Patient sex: F
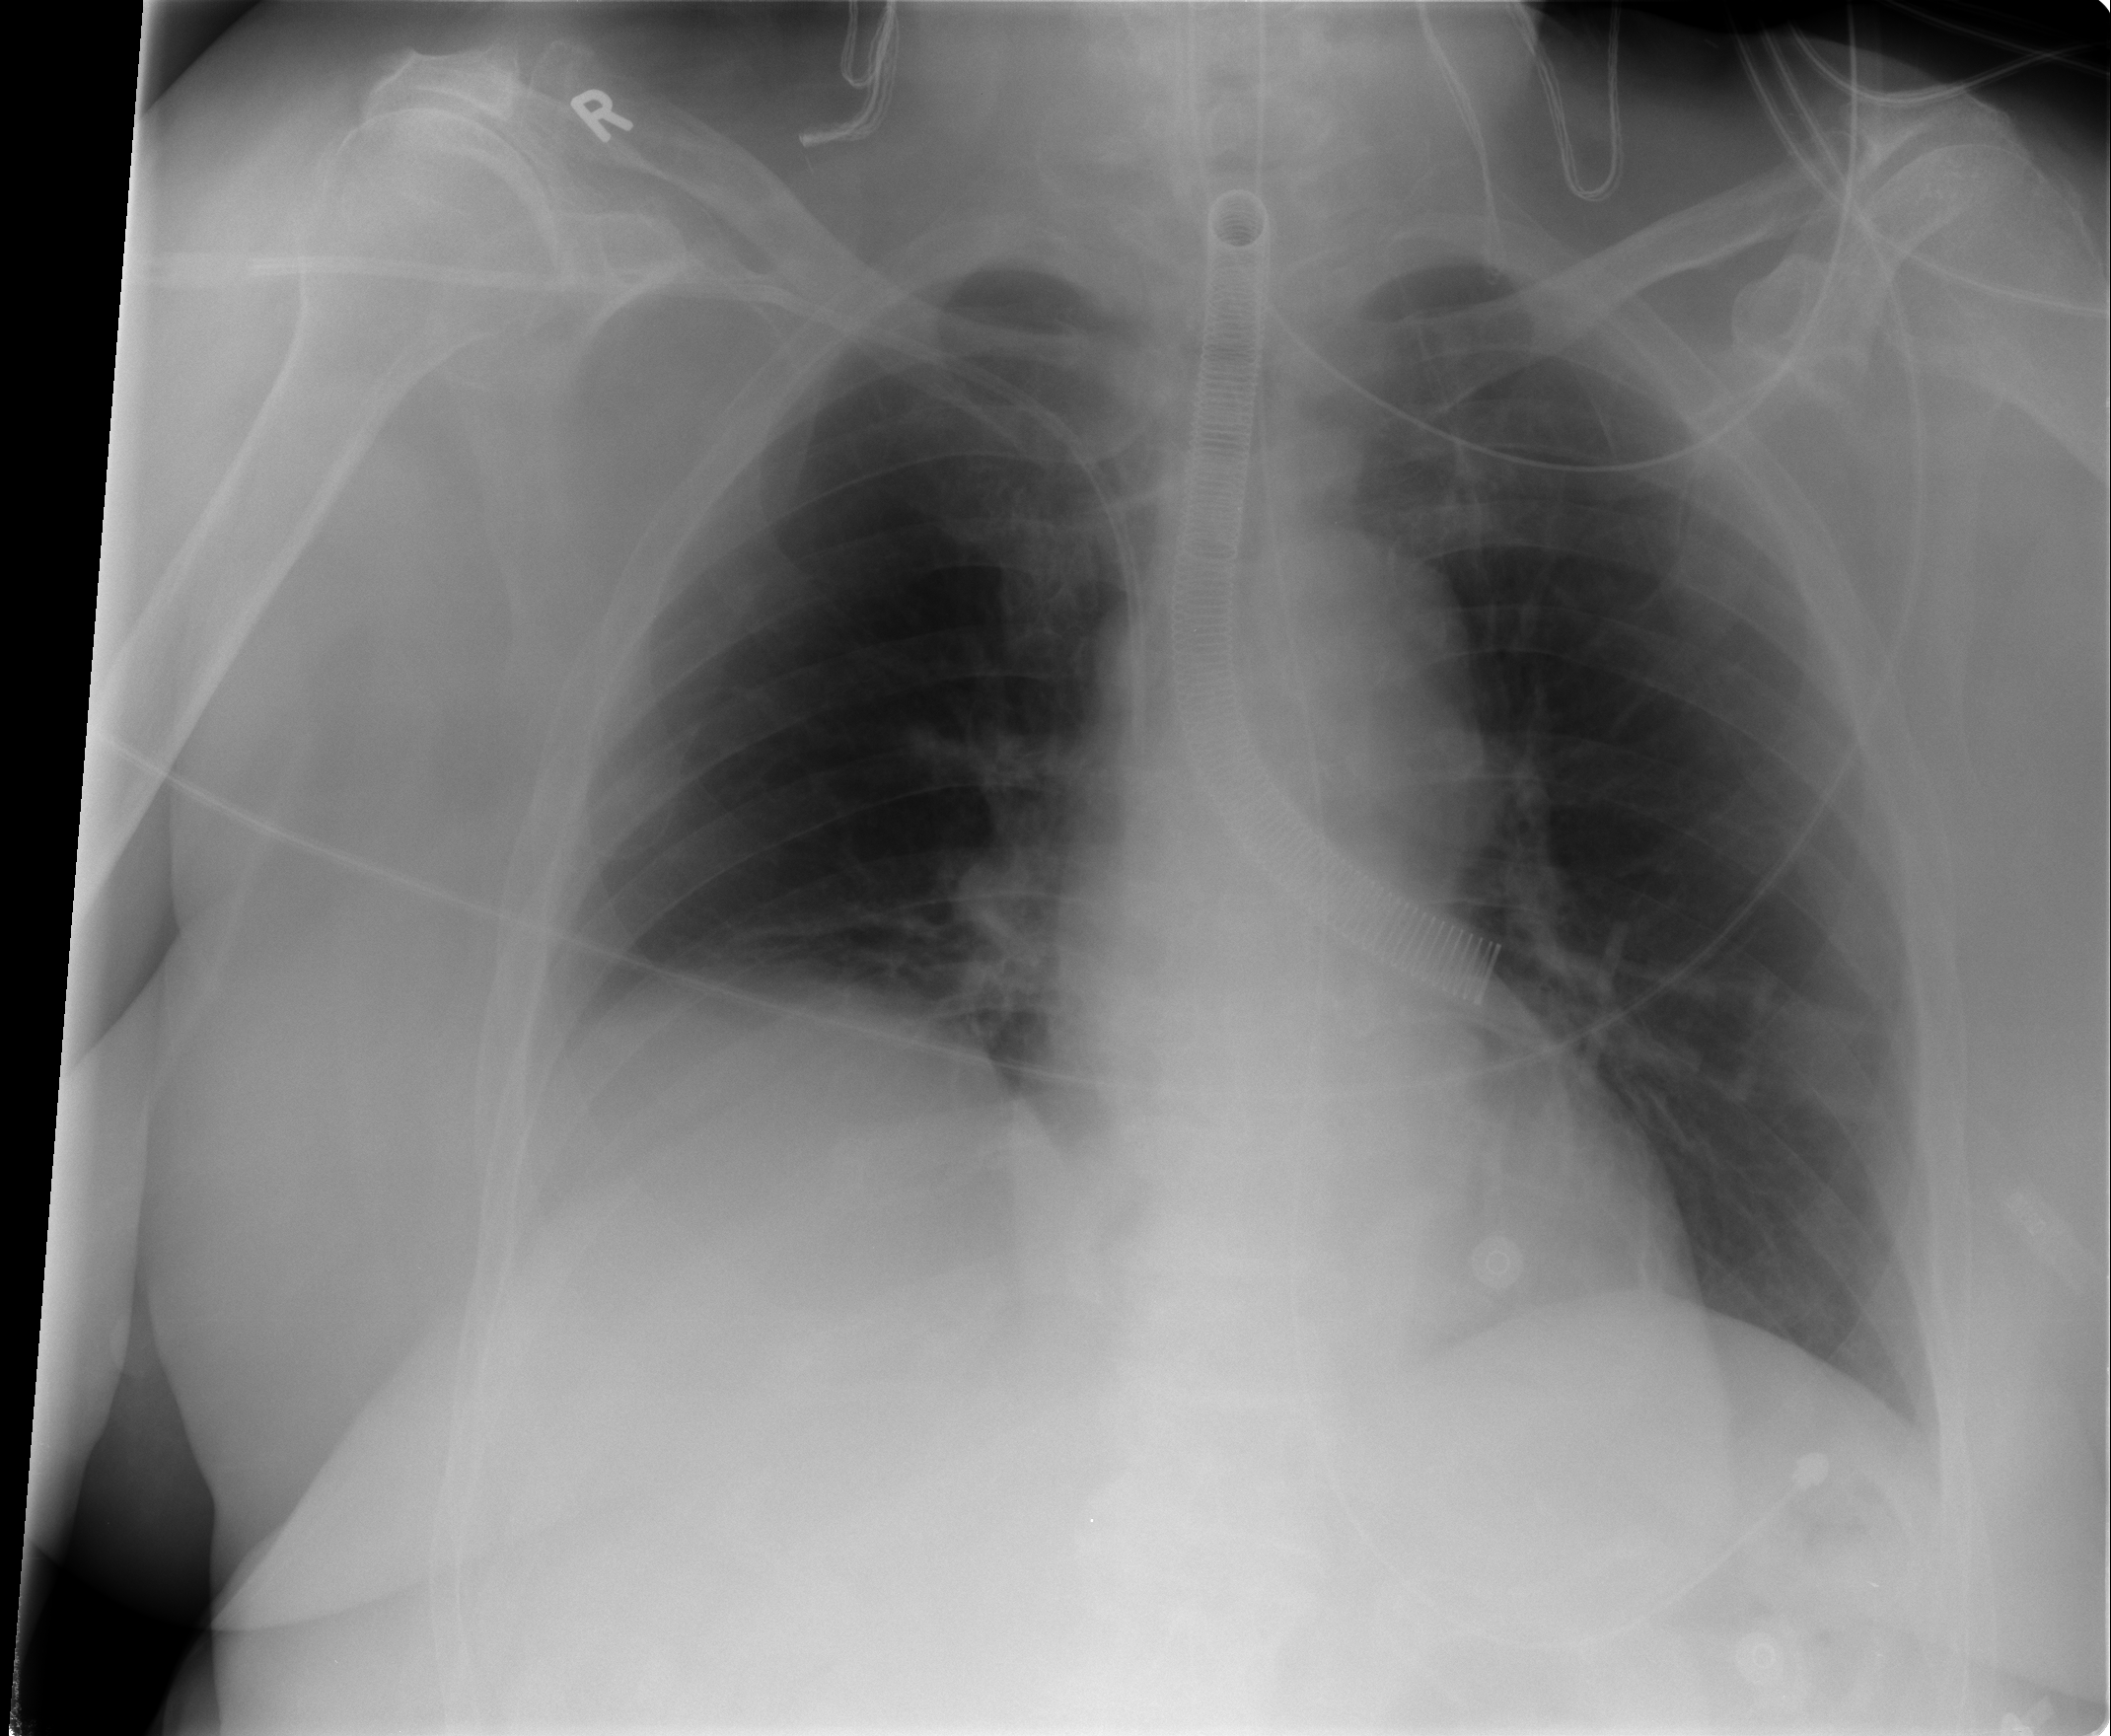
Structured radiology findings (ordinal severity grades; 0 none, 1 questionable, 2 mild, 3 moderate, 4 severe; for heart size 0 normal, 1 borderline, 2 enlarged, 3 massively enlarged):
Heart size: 0
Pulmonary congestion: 1
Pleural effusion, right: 2
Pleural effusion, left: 1
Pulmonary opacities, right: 0
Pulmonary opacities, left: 0
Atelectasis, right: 2
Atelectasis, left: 1